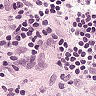
Metastatic tissue present: no